Interaction volume radius: 5 \u00c5
Interaction volume height: 15 \u00c5
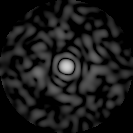
Disorder parameter: 0.8396